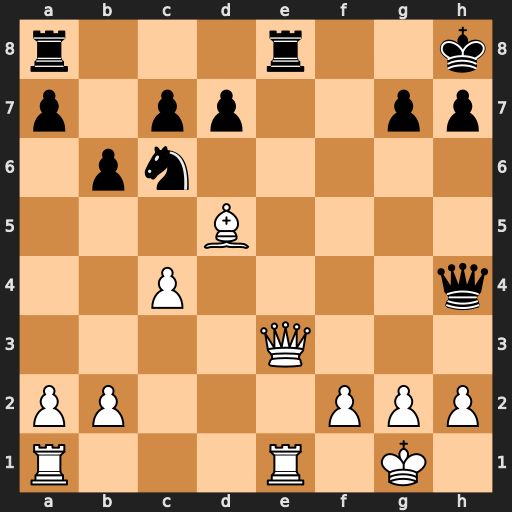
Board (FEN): r3r2k/p1pp2pp/1pn5/3B4/2P4q/4Q3/PP3PPP/R3R1K1
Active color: w
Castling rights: -
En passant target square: -
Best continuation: Qxe8+ Rxe8 Rxe8#